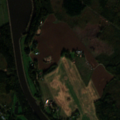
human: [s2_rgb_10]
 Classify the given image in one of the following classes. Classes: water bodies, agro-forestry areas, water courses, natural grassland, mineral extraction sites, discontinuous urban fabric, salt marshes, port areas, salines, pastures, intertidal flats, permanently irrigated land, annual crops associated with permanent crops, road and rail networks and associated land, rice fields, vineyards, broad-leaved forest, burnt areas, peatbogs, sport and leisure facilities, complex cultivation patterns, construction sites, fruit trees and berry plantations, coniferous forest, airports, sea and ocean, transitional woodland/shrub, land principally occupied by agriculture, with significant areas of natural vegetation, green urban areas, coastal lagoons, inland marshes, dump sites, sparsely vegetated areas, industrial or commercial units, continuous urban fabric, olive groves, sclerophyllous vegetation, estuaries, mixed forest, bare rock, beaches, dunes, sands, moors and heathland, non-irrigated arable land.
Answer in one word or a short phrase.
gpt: non-irrigated arable land, land principally occupied by agriculture, with significant areas of natural vegetation, coniferous forest, mixed forest, transitional woodland/shrub, water courses